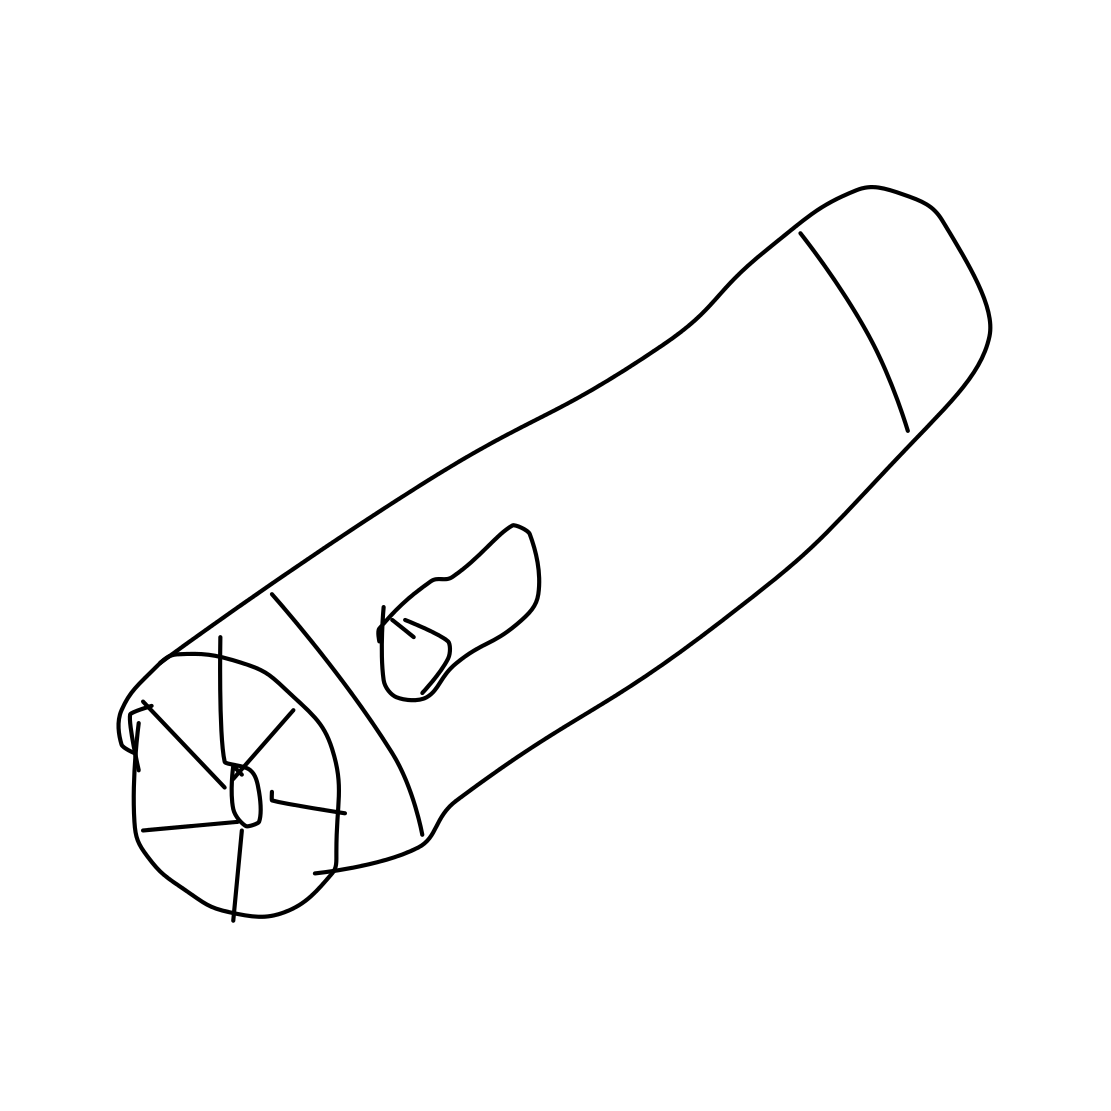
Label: flashlight